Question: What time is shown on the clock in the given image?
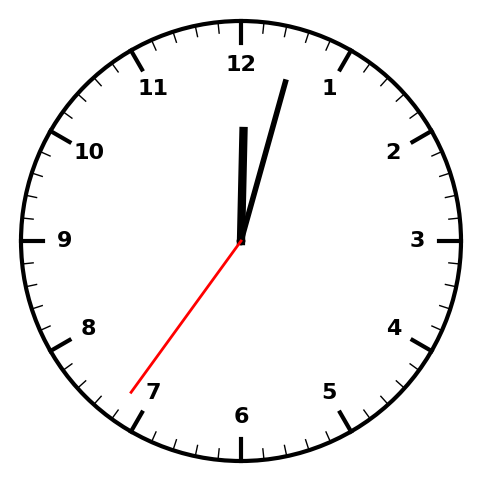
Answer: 12:02:36